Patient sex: M
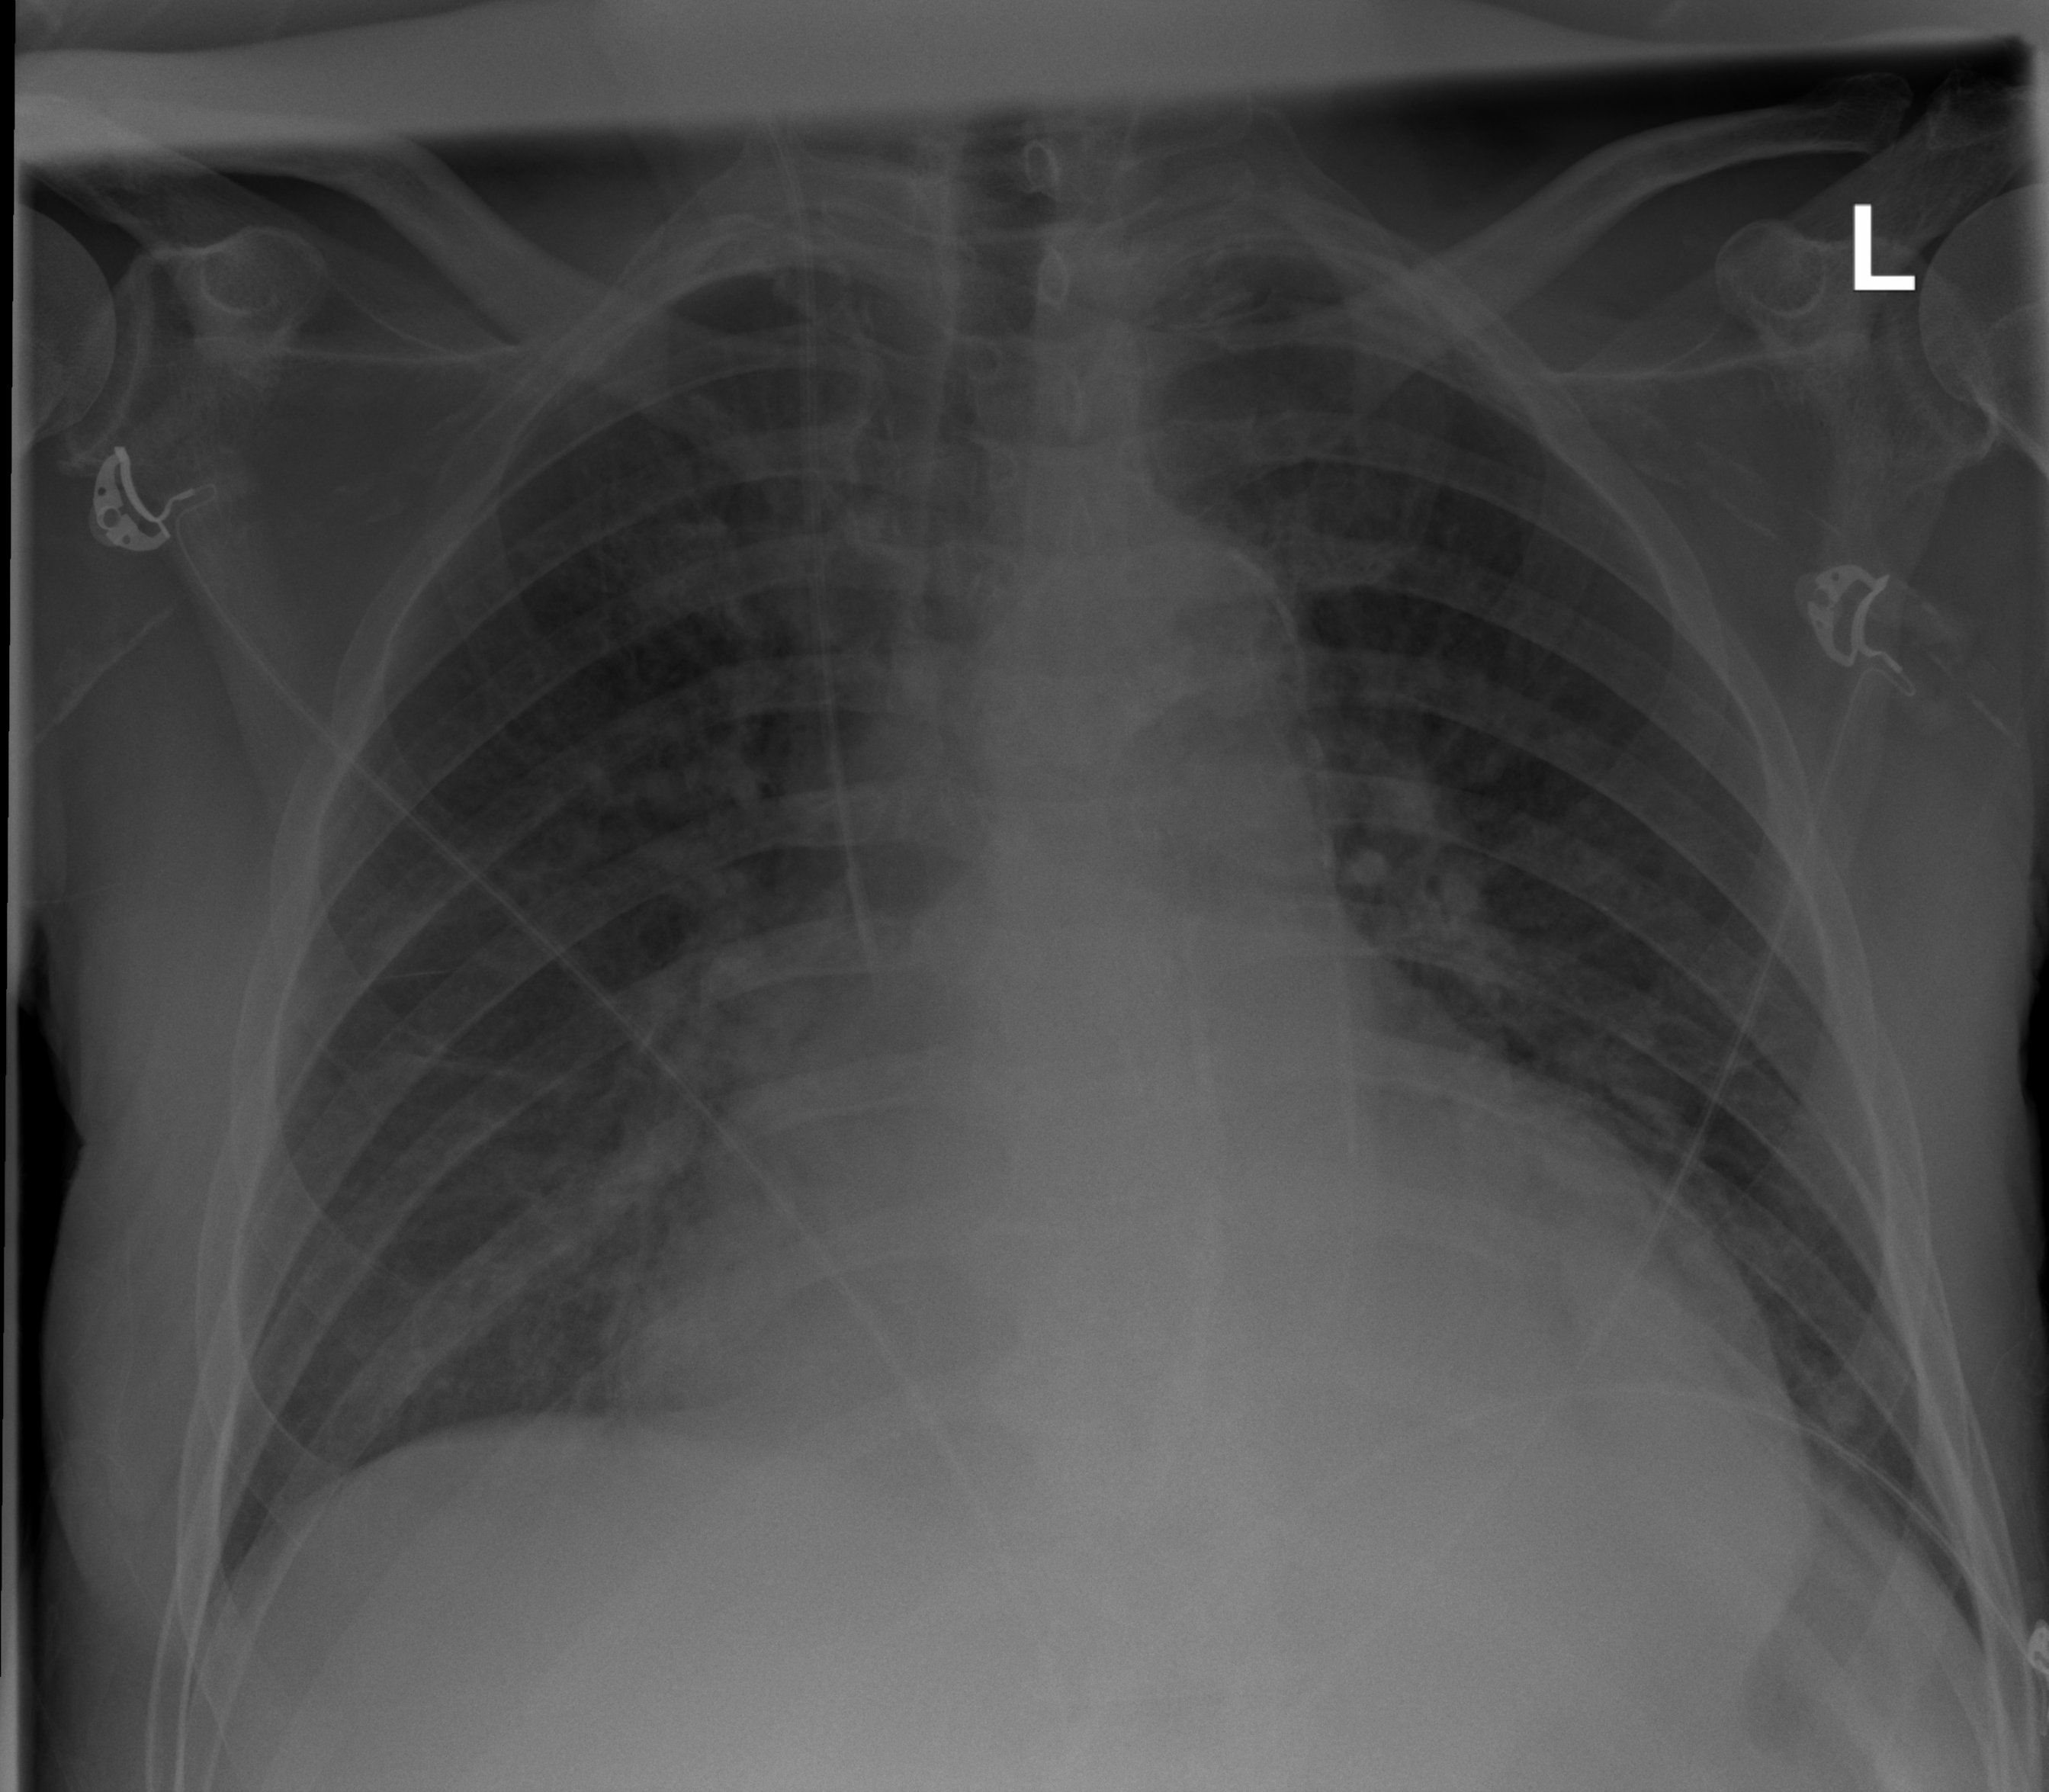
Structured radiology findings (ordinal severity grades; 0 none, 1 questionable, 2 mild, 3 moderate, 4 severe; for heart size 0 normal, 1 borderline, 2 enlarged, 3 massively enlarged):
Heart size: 2
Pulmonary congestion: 2
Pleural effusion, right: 0
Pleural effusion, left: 0
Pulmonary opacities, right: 1
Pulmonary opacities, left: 1
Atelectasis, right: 2
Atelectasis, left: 2